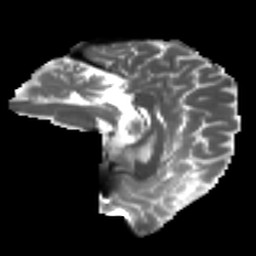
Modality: T2w
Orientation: sagittal
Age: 49
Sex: male
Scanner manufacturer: ge
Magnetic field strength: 3 T
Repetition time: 7.8 s
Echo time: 0.0607 s